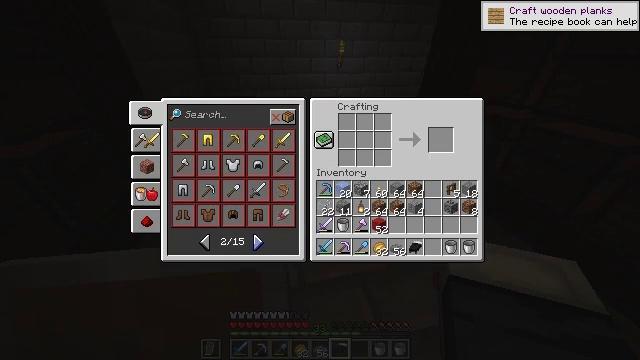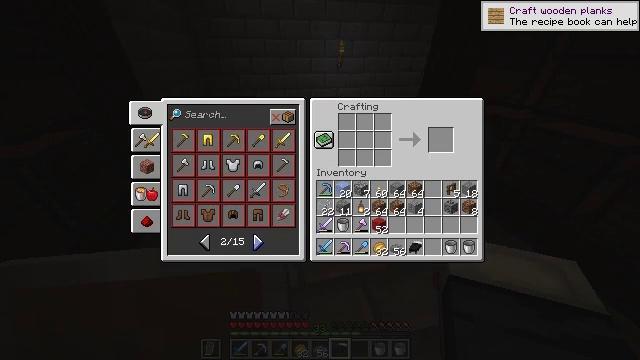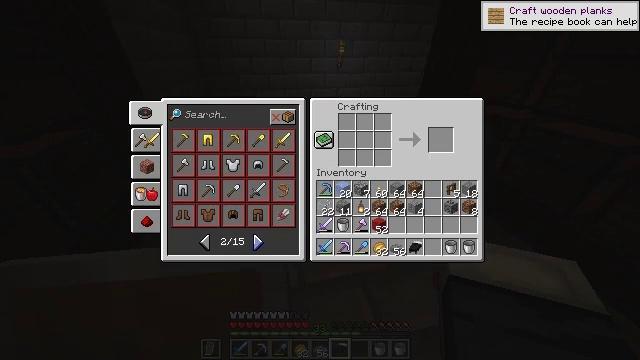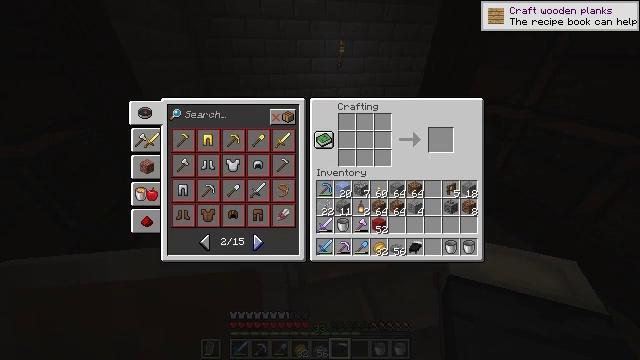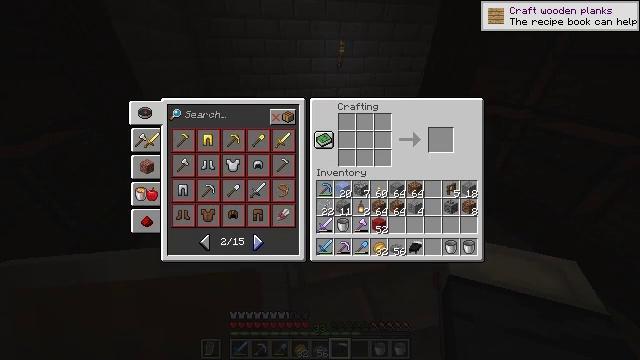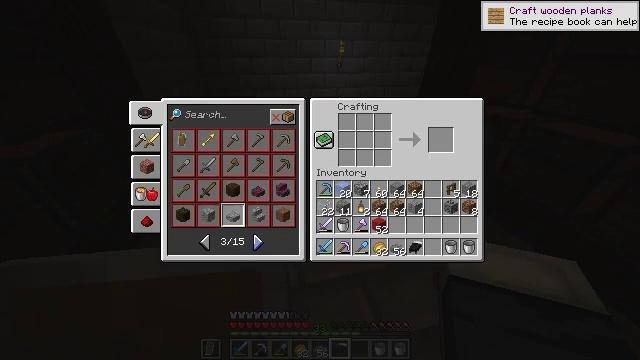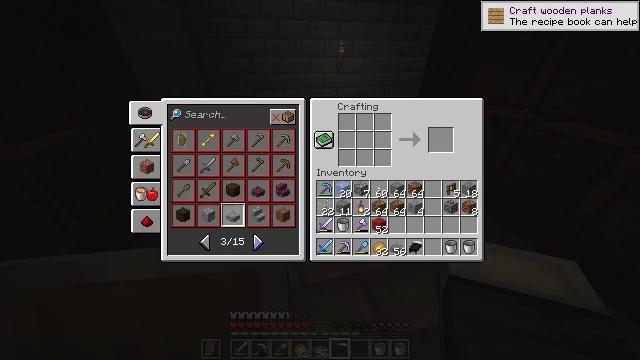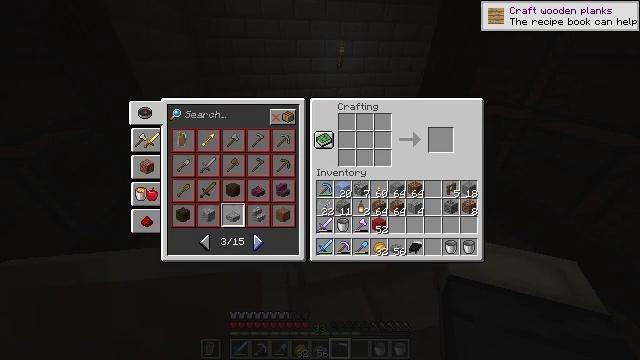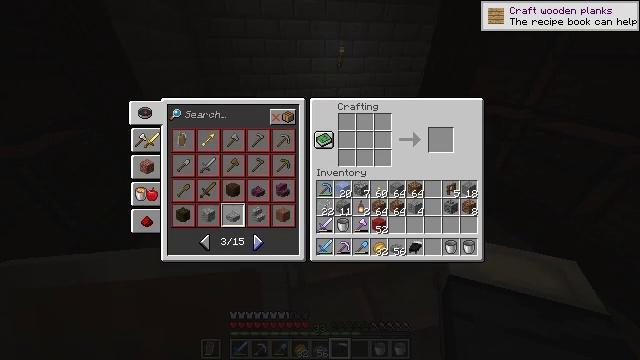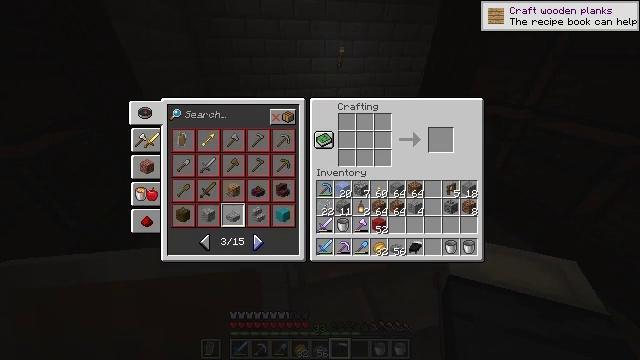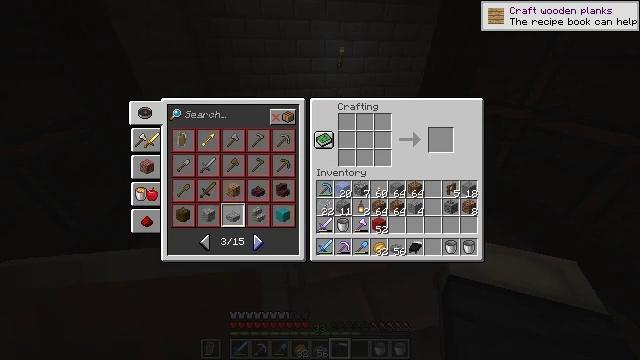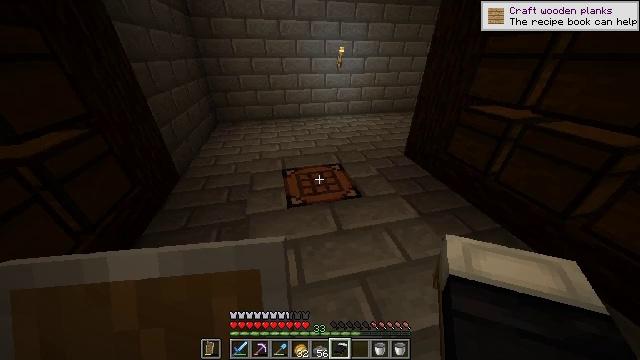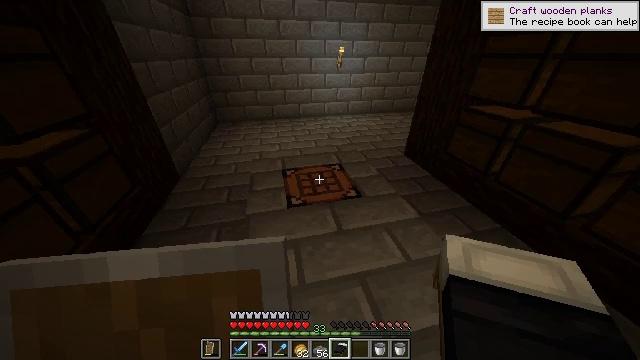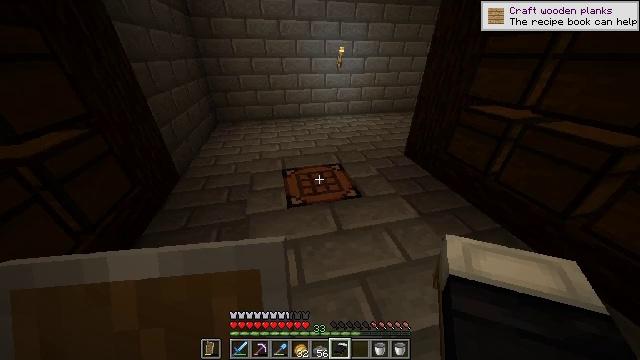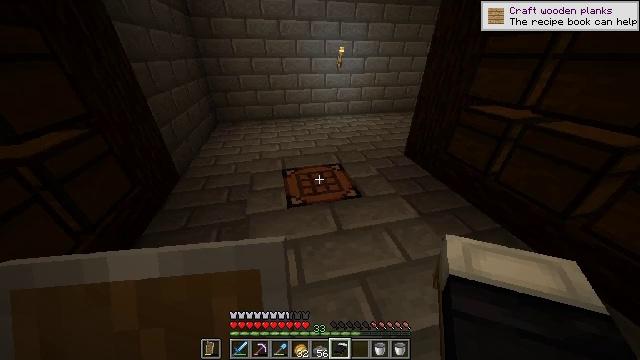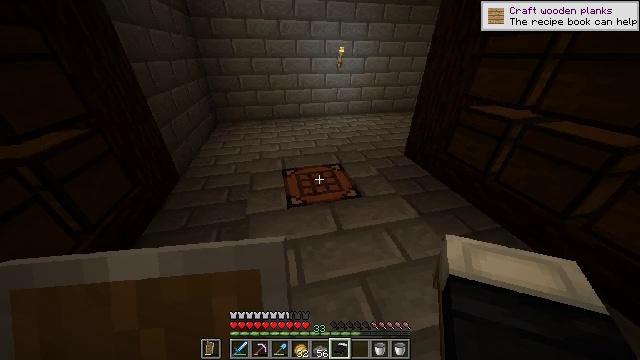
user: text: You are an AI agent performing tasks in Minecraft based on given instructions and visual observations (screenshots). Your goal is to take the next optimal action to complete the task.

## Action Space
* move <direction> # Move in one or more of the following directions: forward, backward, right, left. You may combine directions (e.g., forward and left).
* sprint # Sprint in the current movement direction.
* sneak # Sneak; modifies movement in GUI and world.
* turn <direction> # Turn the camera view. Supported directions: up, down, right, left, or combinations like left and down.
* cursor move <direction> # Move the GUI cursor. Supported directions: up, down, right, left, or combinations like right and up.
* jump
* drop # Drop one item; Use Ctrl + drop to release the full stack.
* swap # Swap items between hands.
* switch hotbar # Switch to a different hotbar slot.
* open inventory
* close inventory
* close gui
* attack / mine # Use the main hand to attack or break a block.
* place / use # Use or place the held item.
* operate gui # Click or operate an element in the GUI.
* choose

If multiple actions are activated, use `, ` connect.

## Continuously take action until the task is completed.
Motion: motion action
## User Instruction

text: Craft a spruce sign from spruce planks.
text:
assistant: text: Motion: no_op
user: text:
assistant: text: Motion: no_op
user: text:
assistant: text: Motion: no_op
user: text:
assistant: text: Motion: no_op
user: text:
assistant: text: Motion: operate gui
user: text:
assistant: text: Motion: operate gui
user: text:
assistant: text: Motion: no_op
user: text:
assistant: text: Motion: no_op
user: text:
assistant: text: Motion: no_op
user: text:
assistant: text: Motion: no_op
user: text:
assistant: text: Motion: no_op
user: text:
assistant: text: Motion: close gui
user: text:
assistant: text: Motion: open inventory
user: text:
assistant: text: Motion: no_op
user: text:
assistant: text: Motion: no_op
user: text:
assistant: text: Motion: turn right
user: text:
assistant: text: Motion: turn right and up
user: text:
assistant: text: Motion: turn right and up
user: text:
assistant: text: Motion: turn right and up
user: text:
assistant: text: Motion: turn right and up
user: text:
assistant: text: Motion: turn right and up
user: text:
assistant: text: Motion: turn right
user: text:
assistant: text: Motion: turn right and up
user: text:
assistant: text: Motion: no_op
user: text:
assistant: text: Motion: no_op
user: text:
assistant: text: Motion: turn right and down
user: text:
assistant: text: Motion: turn right and down
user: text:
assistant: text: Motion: turn right
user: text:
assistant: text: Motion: move right, turn right
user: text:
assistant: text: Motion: move right